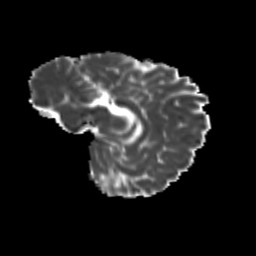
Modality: MD
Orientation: sagittal
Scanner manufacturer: siemens
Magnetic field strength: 3 T
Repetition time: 9.2 s
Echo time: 0.084 s